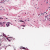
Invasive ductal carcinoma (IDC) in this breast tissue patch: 0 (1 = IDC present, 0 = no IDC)